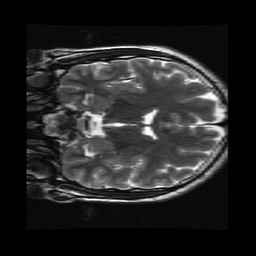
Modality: T2w
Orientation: coronal
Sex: male
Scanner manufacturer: ge
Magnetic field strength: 3 T
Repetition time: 5 s
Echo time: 0.1019 s